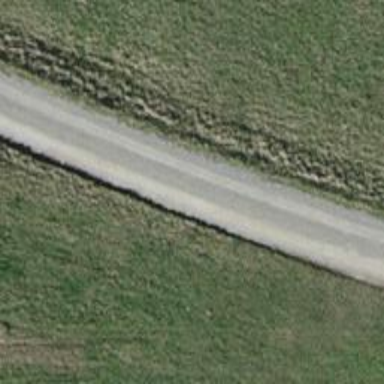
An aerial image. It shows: Track with compacted grade3 surface.